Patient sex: M
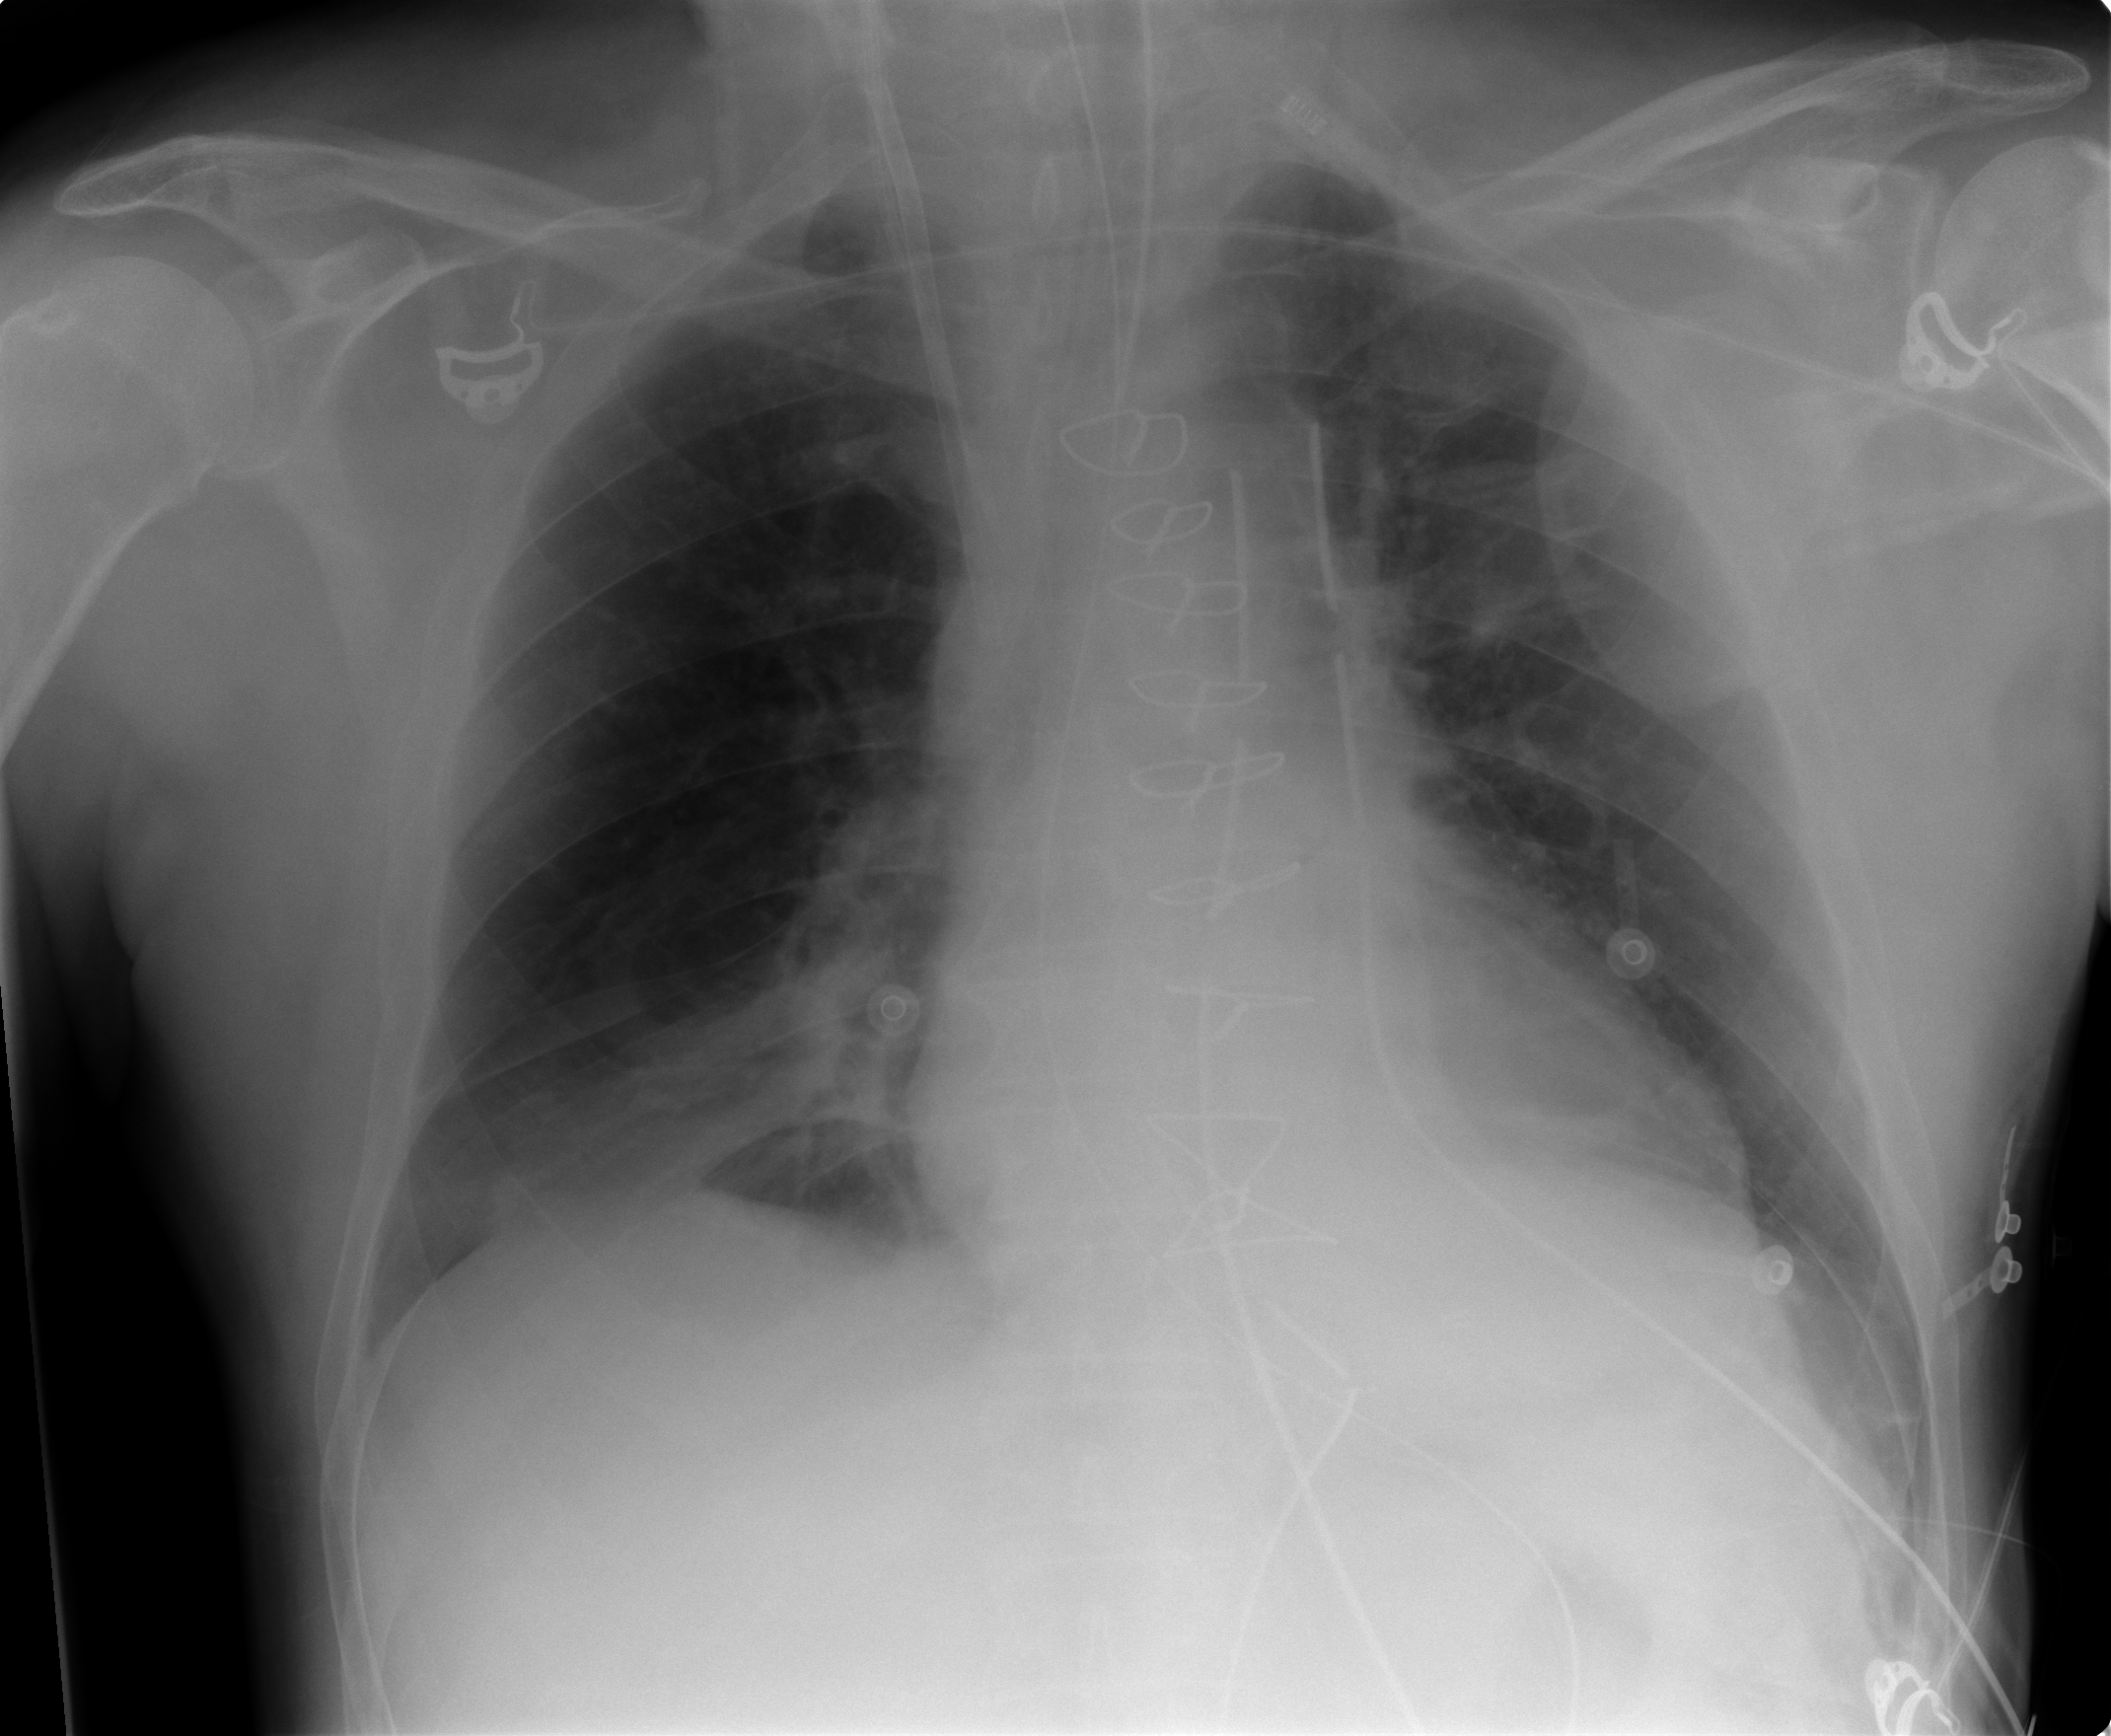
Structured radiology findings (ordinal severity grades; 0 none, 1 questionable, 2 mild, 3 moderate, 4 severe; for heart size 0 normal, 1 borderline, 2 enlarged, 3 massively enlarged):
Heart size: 0
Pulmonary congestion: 0
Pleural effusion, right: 0
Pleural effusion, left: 0
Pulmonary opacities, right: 1
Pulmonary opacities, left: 0
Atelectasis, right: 2
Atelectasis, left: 1